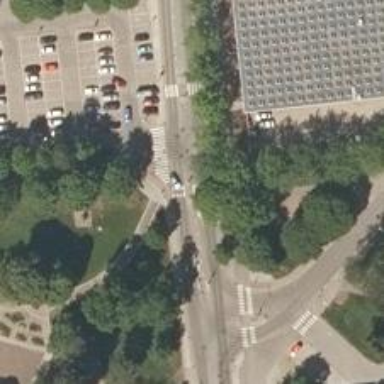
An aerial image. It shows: Zebra crossing with pedestrian island.